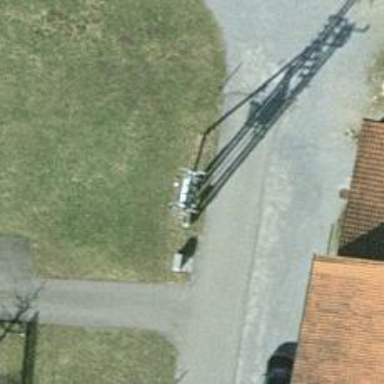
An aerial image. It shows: Distribution transformer on guyed power pole.